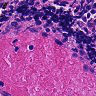
Metastatic tissue present: no